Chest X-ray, PA view. Patient: 55 years old, sex M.
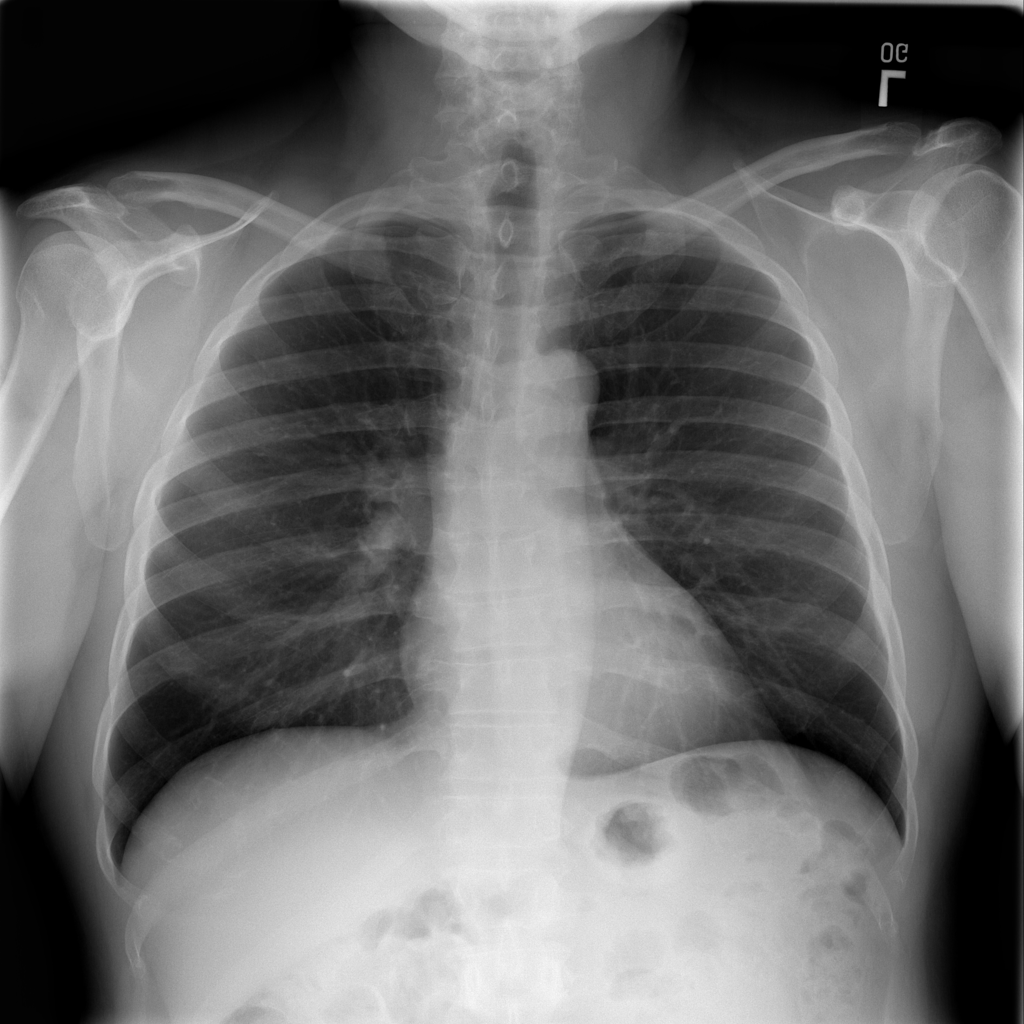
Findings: Nodule